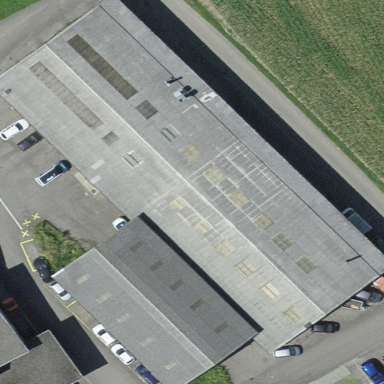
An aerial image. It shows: Office building.